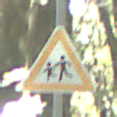
Verkehrszeichen: KinderRechts
Umgebung: Outdoor, Nature
Tageszeit: Midday
Wetter: Clear
Licht: Natural
Jahreszeit: NotSpecified
Kontrast: LowContrast